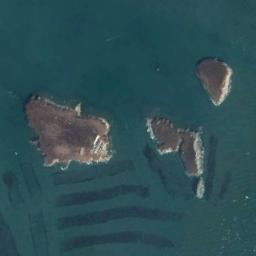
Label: island